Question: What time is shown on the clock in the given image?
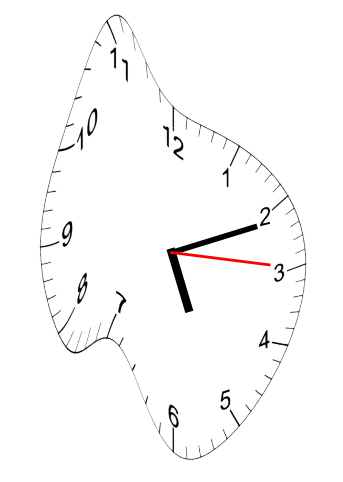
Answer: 05:11:15